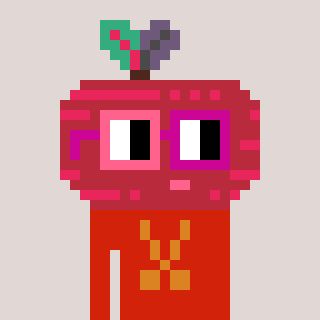
a pixel art character with square pink and red glasses, a beet-shaped head and a red-colored body on a warm background